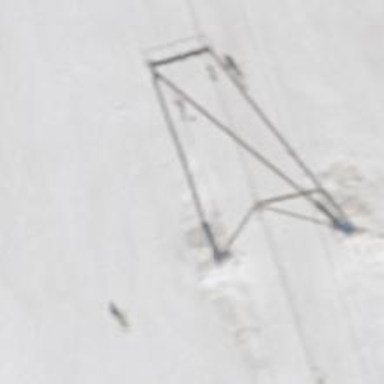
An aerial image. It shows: Pylon used for aerialway.